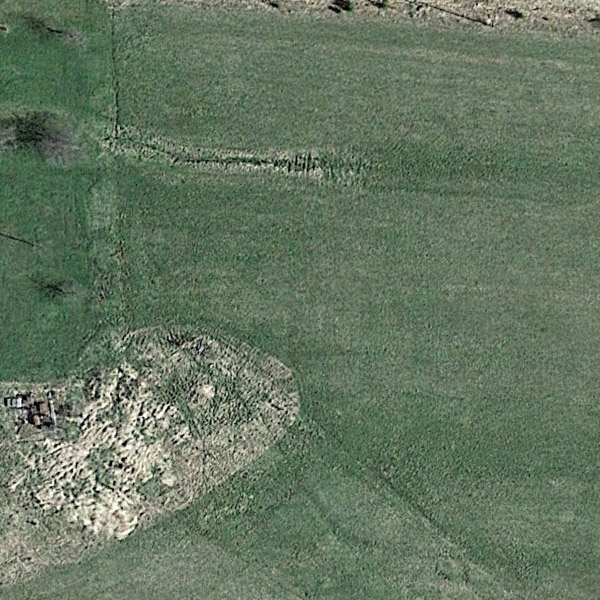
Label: Meadow